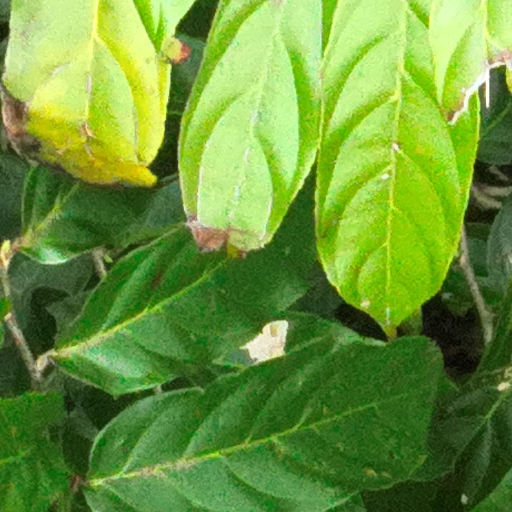
Species: Quararibea asterolepis
GBIF accepted scientific name: Quararibea asterolepis
Crown area (m\u00b2): 223.909